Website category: sports
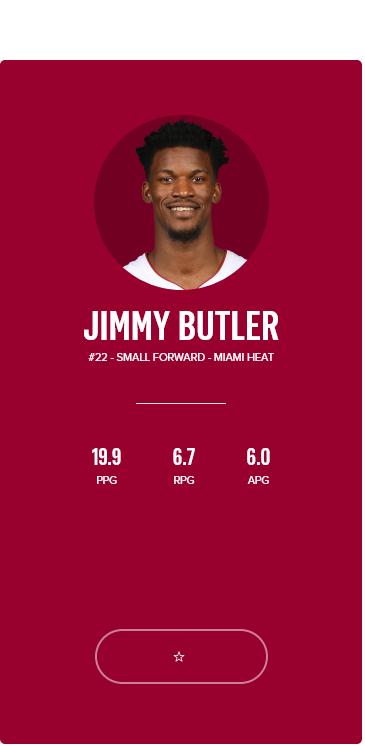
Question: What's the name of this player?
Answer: JIMMY BUTLER

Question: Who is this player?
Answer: JIMMY BUTLER

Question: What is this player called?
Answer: JIMMY BUTLER

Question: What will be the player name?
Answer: JIMMY BUTLER

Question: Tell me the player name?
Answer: JIMMY BUTLER

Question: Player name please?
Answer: JIMMY BUTLER

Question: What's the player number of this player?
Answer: #22

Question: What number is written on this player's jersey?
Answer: #22

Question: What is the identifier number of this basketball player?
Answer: #22

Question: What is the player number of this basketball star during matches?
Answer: #22

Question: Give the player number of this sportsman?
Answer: #22

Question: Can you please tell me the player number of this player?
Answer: #22

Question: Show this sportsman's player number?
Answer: #22

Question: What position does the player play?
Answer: SMALL FORWARD

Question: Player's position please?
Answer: SMALL FORWARD

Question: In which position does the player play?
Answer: SMALL FORWARD

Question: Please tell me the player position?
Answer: SMALL FORWARD

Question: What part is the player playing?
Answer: SMALL FORWARD

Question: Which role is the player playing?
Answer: SMALL FORWARD

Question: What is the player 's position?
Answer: SMALL FORWARD

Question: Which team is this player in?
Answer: MIAMI HEAT

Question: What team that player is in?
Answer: MIAMI HEAT

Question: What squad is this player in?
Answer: MIAMI HEAT

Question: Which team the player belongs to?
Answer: MIAMI HEAT

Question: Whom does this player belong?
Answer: MIAMI HEAT

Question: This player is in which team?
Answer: MIAMI HEAT

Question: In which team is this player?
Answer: MIAMI HEAT

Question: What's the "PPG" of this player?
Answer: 19.9

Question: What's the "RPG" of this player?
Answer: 6.7

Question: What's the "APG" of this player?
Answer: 6.0

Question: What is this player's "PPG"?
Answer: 19.9

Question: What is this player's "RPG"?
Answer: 6.7

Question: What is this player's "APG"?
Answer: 6.0

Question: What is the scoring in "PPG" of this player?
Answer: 19.9

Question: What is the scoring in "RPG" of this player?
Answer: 6.7

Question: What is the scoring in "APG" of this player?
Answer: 6.0

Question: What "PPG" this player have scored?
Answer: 19.9

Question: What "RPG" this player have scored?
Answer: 6.7

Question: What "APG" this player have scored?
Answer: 6.0

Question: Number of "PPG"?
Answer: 19.9

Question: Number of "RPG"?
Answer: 6.7

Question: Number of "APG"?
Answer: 6.0

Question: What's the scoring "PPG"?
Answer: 19.9

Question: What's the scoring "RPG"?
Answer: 6.7

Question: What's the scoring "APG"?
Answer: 6.0